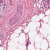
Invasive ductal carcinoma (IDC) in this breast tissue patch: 0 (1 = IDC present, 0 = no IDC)